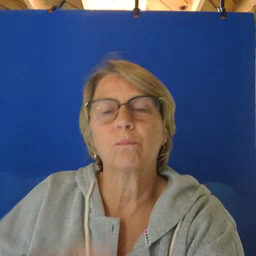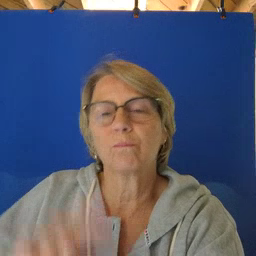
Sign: yellow